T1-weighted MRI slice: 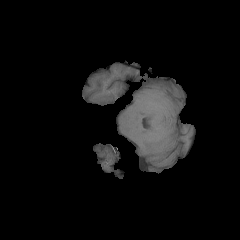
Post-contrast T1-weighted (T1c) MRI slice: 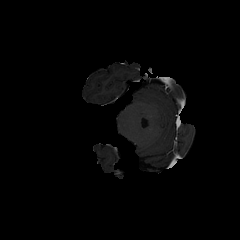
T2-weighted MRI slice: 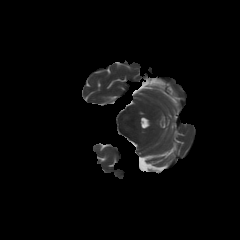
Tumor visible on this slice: no